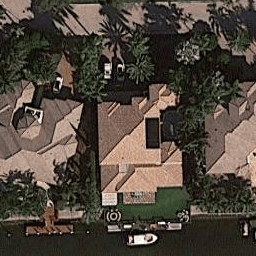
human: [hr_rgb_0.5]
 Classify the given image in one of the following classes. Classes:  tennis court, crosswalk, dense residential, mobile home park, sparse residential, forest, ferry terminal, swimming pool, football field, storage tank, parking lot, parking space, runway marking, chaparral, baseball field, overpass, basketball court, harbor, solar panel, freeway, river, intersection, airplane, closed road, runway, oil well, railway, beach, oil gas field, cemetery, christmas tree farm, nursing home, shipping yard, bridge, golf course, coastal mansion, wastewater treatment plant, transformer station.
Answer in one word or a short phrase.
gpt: coastal mansion